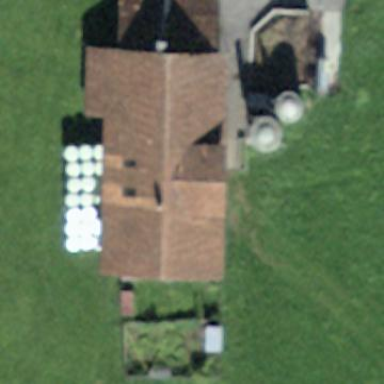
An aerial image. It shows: Farm building.